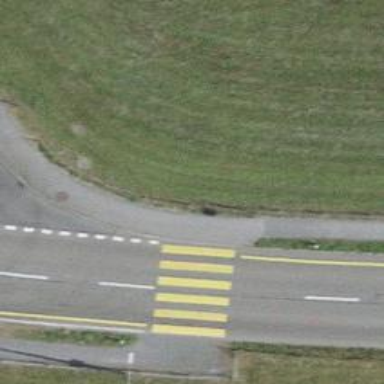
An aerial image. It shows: Kerb barrier.